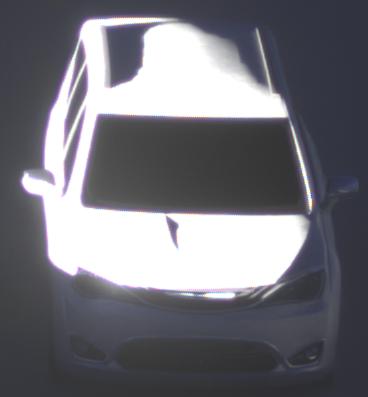
Make: Chrysler
Model: Pacifica
Detailed model: -
Model produced from: 2016
Model produced until: 2020
Doors: 5
Color: white
Road condition: dry road
Daytime: sunrise or sunset
Contrast: high contrast